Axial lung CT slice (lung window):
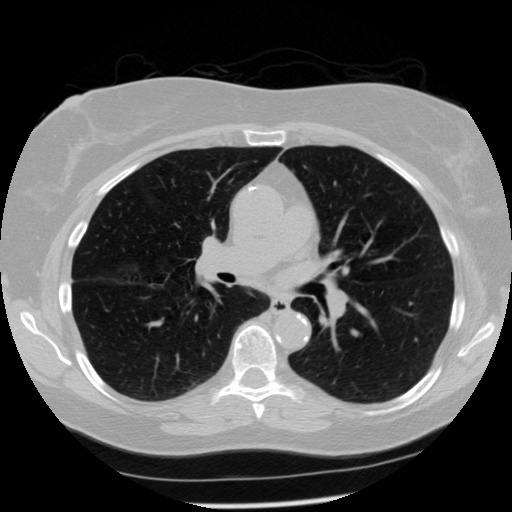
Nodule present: no